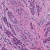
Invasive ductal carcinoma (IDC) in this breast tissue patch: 1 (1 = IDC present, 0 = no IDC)